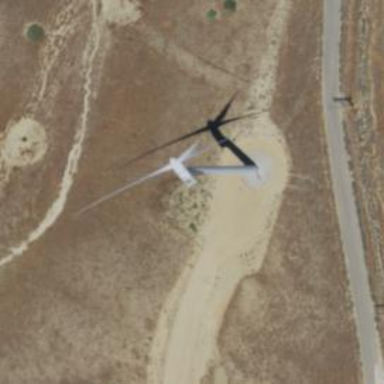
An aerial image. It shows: Wind generator powered by wind turbine.